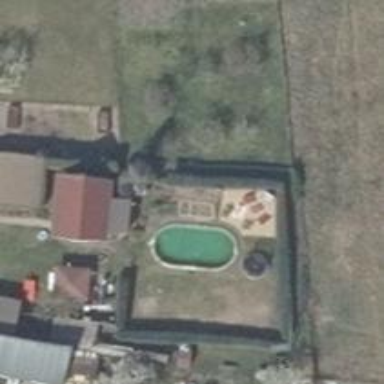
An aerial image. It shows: Swimming pool located in leisure land.